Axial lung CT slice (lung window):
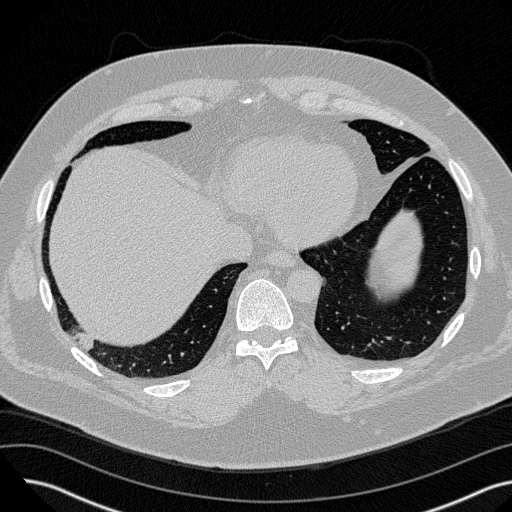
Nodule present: no